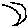
Label: moon